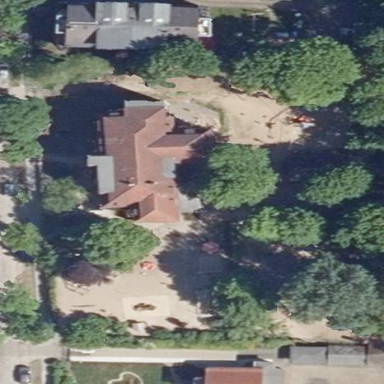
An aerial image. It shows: Kindergarten.